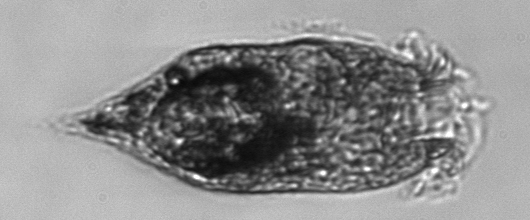
Label: Strombidium_conicum